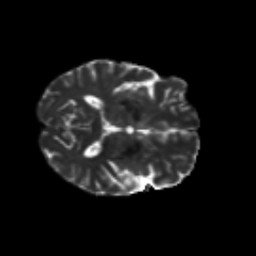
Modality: T2w
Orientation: axial
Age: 65
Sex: male
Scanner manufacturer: siemens
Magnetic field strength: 3 T
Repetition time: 8.6 s
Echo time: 0.095 s